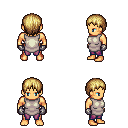
a pixel art fantasy rpg character, male body template, human, tanned skin, white tunic, magenta pants, blonde plain hairstyle, metal gloves, four views (front, back, left, right), 2x2 character sprite sheet, small pixel art, hard edges, no anti-aliasing